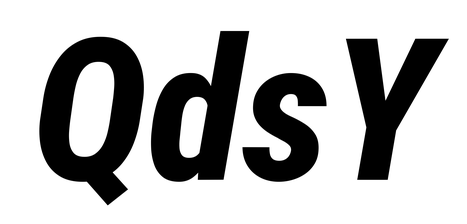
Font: Roboto-Italic_Condensed_ExtraBold_Italic